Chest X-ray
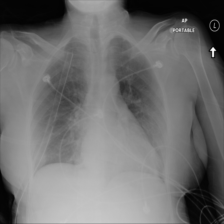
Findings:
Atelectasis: negative
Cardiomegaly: negative
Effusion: negative
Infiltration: positive
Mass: negative
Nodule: negative
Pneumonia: negative
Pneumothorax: negative
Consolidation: negative
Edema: negative
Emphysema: negative
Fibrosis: negative
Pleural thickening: negative
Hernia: negative